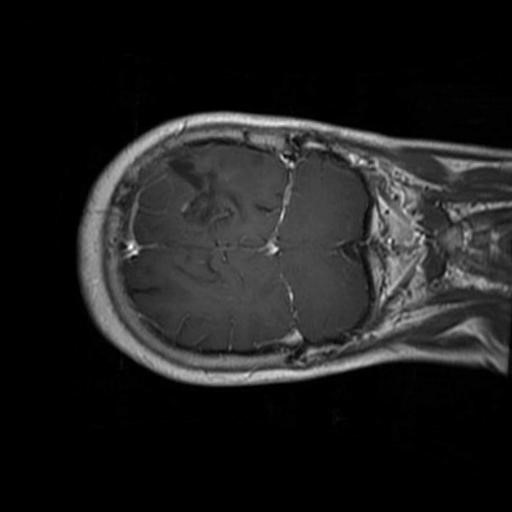
Label: brain_glioma